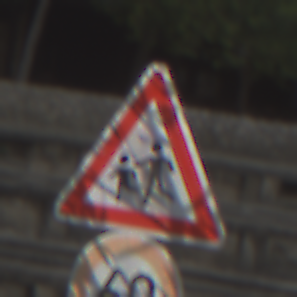
Verkehrszeichen: KinderRechts
Zusatzzeichen unten: Geschwindigkeit60
Umgebung: Outdoor, Suburban
Tageszeit: MorningAfternoon
Wetter: PartlyCloudy
Licht: Natural
Jahreszeit: NotSpecified
Kontrast: LowContrast